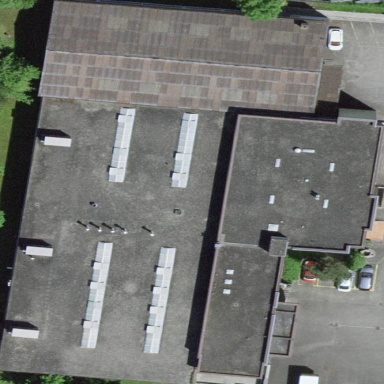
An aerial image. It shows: Industrial building.